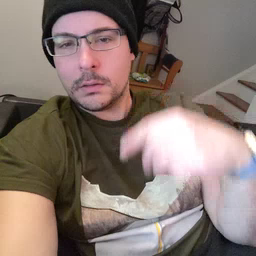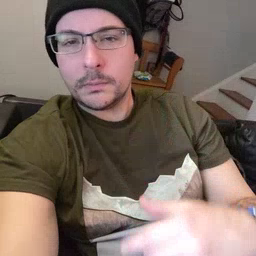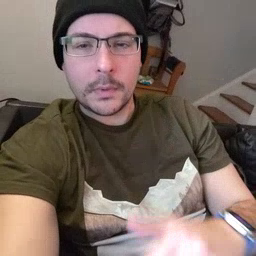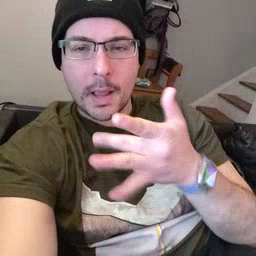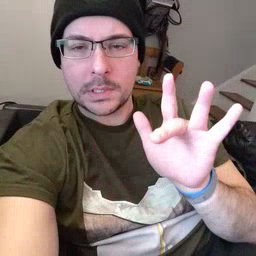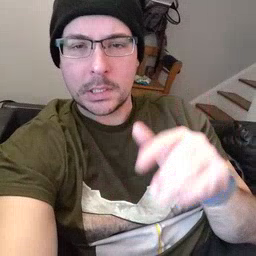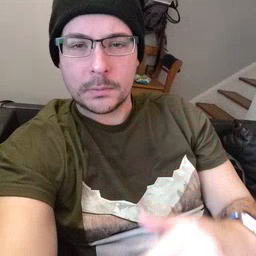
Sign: empty